Question: This more of a math question than programming, but still applicable as i want it to be done javascript.
I am animating stuff and for i need to create reduction that goes from full value to zero per frame. But it should decrease slowly at first and then increase up the decreasing amount as value gets shorter. And vice versa for ease out.
linear goes something like this:
'speed -= linear;'
others i don't know and i don't how to classify this one either:
'speed *= .8;'

i guess i am asking for curve that goes from 1 to 0 in square curve fashion but flipped
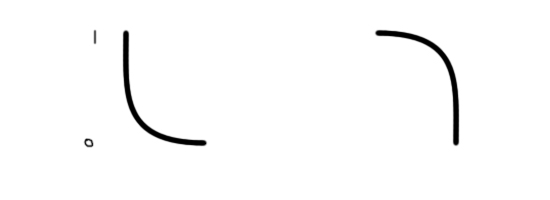
Answer: You could try subtracting your speed by a number that grows exponentially.
'''
var a = 1;
speed -= Math.pow(2, a);
a++;
'''
if 2^a is too fast, try a smaller number (greater than 1) or try incrementing the value of "a" by a percentage, ie
'''
var a = 1;
speed -= Math.pow(2, a);
a *= 1.1;
'''